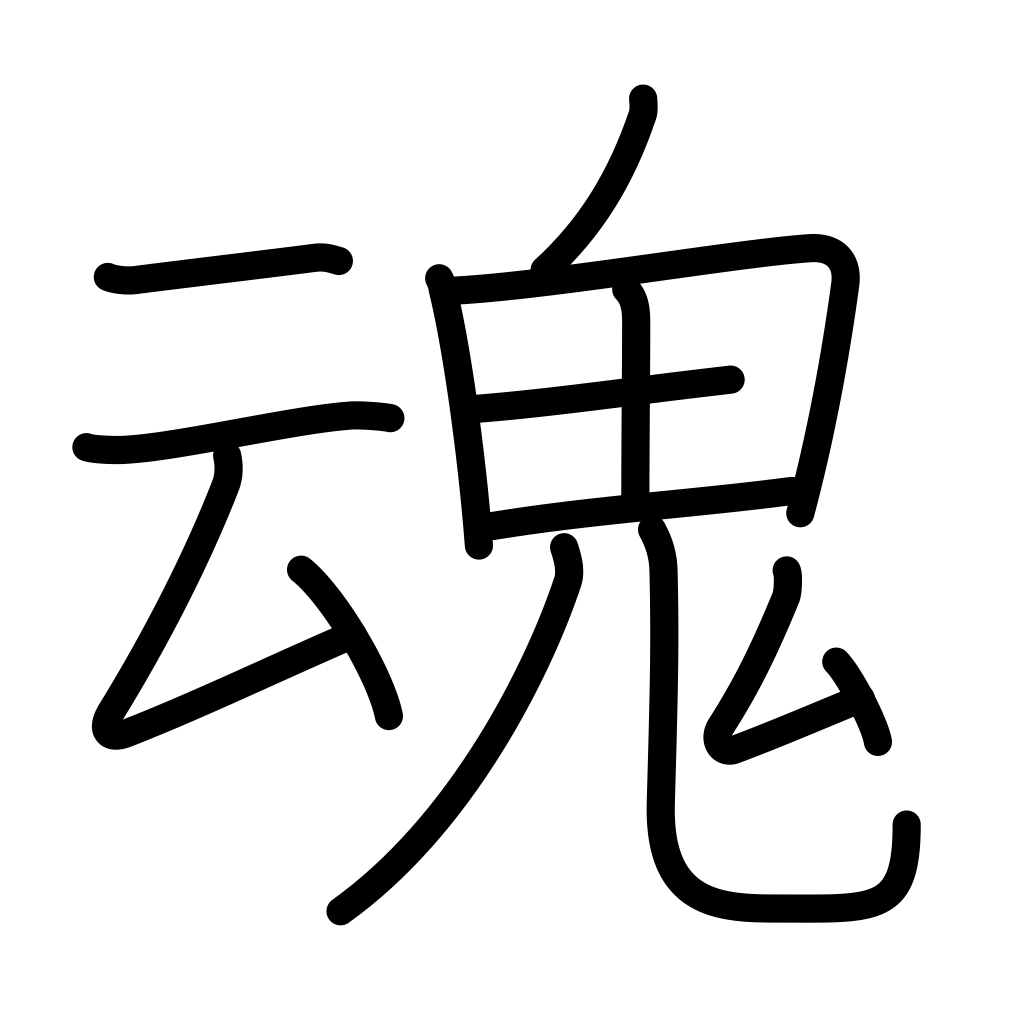
Meaning: soul, spirit